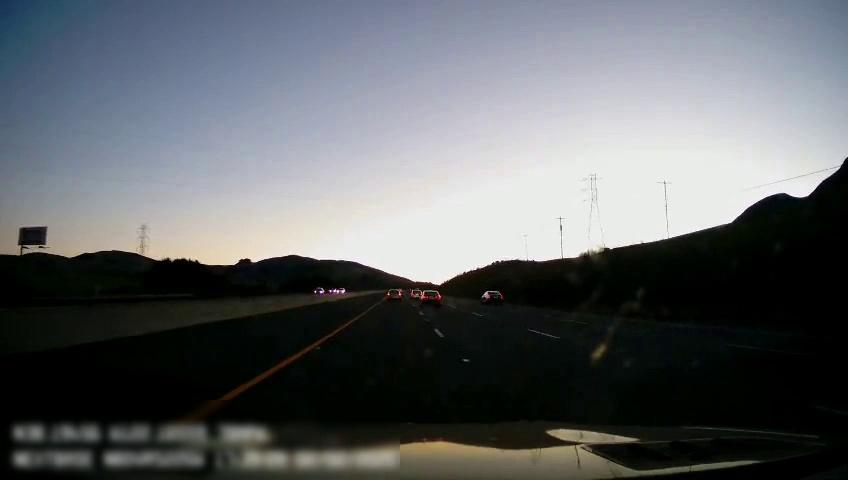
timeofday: Day
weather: Sunny
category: Drivable Space
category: Vehicles | Car
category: Vehicles | Car
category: Vehicles | Car
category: Vehicles | Car
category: Vehicles | SUV
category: Lanes | Alternate Lane
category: Lanes | Current Lane
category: Lanes | Current Lane
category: Lanes | Alternate Lane
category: Lanes | Alternate Lane